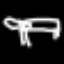
Label: bed